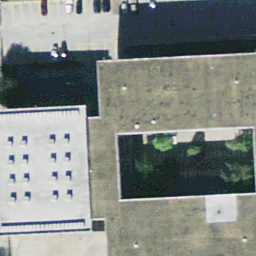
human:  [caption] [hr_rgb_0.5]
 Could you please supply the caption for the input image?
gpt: There are some buildings with grey roofs .

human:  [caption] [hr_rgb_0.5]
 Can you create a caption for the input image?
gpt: There are some buildings with grey roofs and some green plants around them .

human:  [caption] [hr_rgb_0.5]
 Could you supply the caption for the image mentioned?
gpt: Buildings with grey roofs and some plants around them .

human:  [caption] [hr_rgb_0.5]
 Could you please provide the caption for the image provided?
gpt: Buildings with grey roofs and some plants around them .

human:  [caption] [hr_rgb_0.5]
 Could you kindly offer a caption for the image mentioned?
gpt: Buildings and plants .